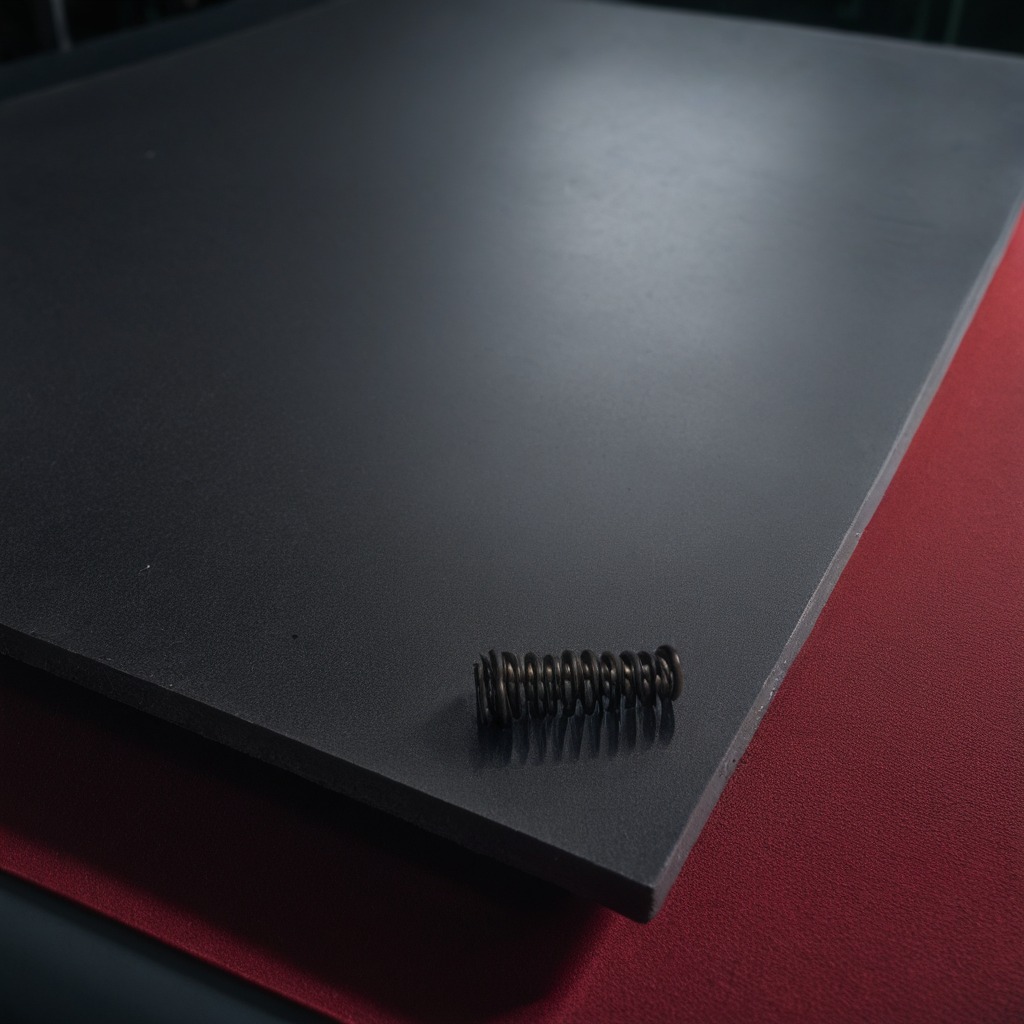
A coiled metal spring is lying on a clean granite tabletop.